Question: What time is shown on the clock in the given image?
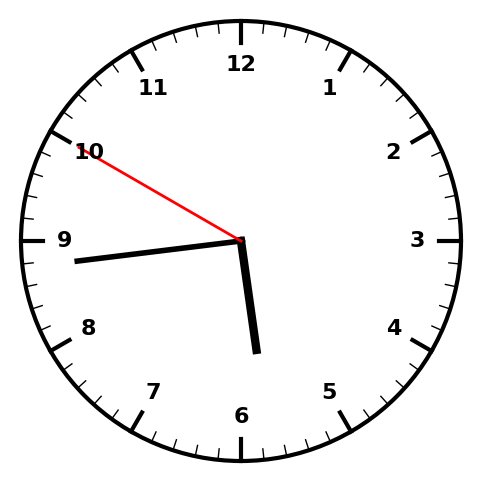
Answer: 05:43:50